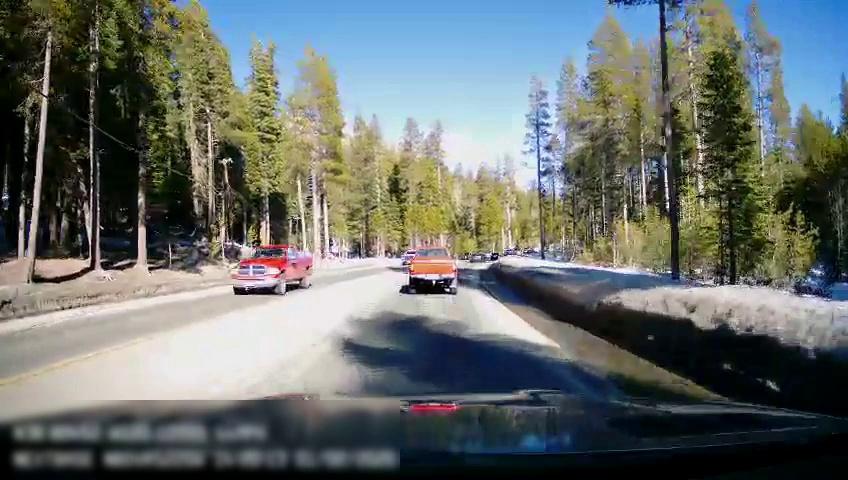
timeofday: Day
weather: Sunny
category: Drivable Space
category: Vehicles | Truck
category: Vehicles | Car
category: Vehicles | Truck
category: Vehicles | Truck
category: Lanes | Opposite Lane
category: Lanes | Opposite Lane